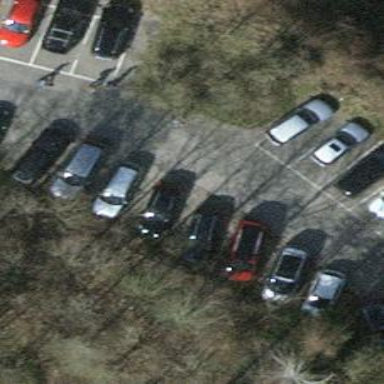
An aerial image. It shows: Parking available on the street side.